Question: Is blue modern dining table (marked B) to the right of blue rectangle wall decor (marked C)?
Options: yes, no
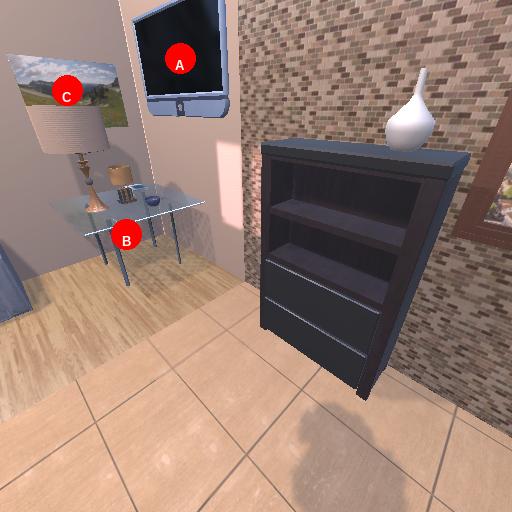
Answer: yes